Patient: sex F, age 71
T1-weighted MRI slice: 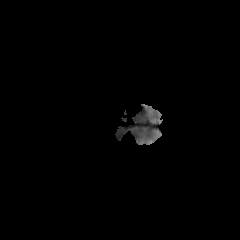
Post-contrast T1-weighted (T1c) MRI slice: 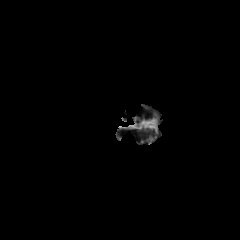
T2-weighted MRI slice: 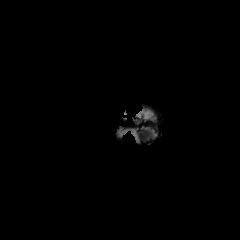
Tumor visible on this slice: no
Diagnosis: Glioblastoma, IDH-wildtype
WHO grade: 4